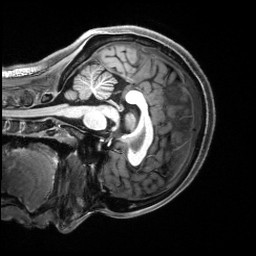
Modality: T1w
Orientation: sagittal
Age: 19
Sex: female
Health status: healthy
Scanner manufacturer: siemens
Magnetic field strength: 3 T
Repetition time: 2.5 s
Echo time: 0.00222 s